Interaction volume radius: 5 \u00c5
Interaction volume height: 35 \u00c5
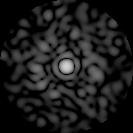
Disorder parameter: 0.8794